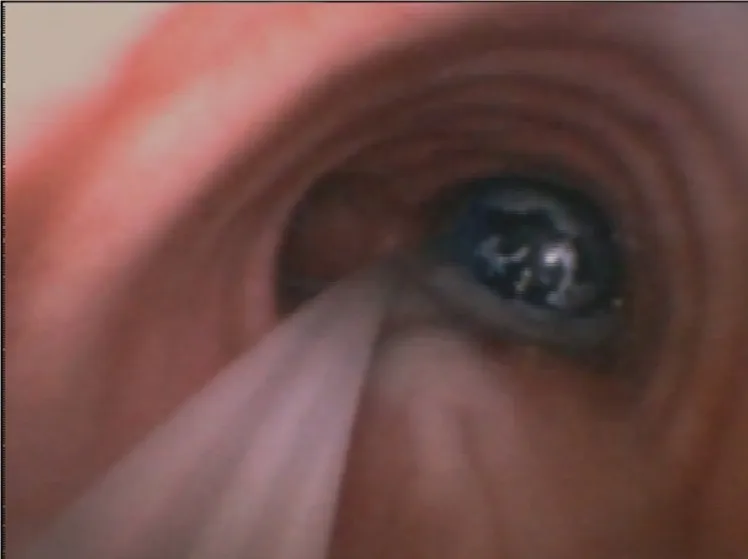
Tracheal carina view through the Viva-sight. Single Lumen Tube integrated camera, the VivaSight-endoblocher. is positioned in the right bronchus.
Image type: endoscopy (airway_endoscopy)